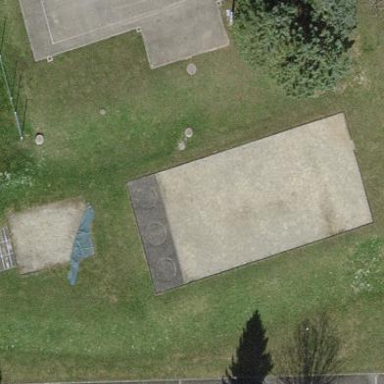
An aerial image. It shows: Gravel pitch for playing boules.